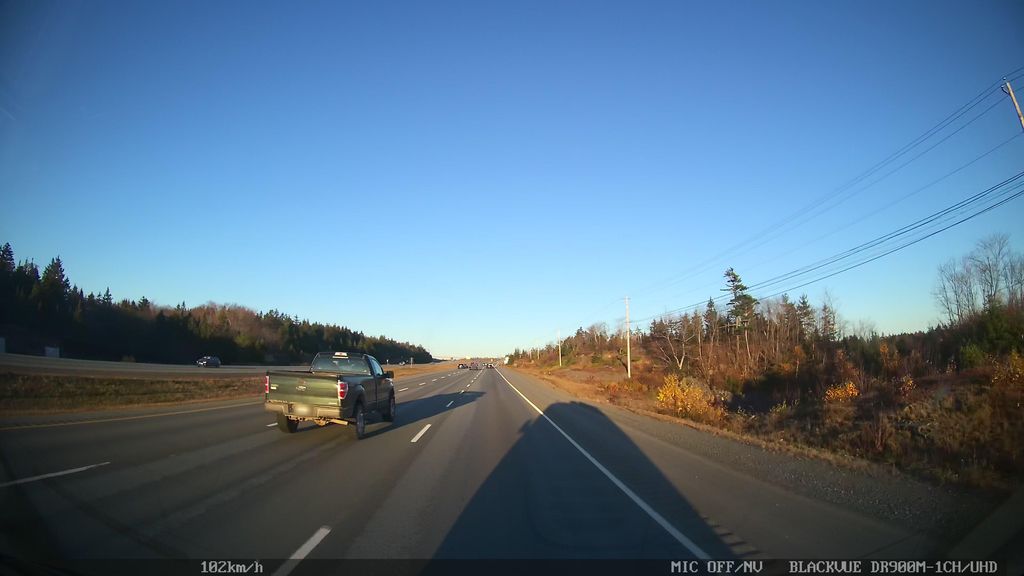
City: halifax